Question: I have this function
'''
public static T2 MyFunc<T1, T2>( T1 a, T1 b, T2 c)
{
return c;
}
'''
I'm creating 2 Persons class instances:
'''
class Person
{ }
Person p = new Person();
Person p2 = new Person();
'''
I'm calling the function with :
'''
MyClass.MyFunc(p, p2, 5);
'''
my Question is :
Who actually decide about the T1 type ? (p ? p2 ? )
Because if the left one is Apple so he checks that the second one is Also an apple
and if the second one is Orange - he should check that the first one is also an Orange.

It seems weird to ask it becuase at compile time they will fail if not the same.
Still - who decide about the type ?
And second - If i change it to dynamic - on runtime- who will decide what the T1 type should be ?
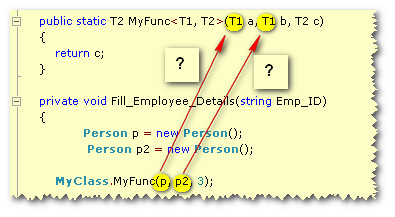
Answer: At a high level, method type inference works like this.
First we make a list of all the -- the expressions you supply -- and their corresponding .
Let's look at a more interesting example than the one you give. Suppose we have
'''
class Person {}
class Employee : Person {}
...
Person p = whatever;
Employee p2 = whatever;
'''
and the same call. So we make the correspondences:
'''
p --> T1
p2 --> T1
5 --> T2
'''
Then we make a list of what "bounds" are on each type parameter and whether they are "fixed". We have two type parameters, and we start with no upper, lower or exact bounds.
'''
T1: (unfixed) upper { } lower { } exact { }
T2: (unfixed) upper { } lower { } exact { }
'''
(Recall our recent discussion in another question about the relative sizes of types being based on whether or not a type was more or less restrictive; a type that is more restrictive is than one that is less restrictive. Giraffe is smaller than Animal because more things are Animals than are Giraffes. The "upper" and "lower" bound sets are exactly that: the solution to the type inference problem for a given type parameter must be every lower bound and every upper bound, and every exact bound.)
Then we look at each argument and its corresponding type. (If the arguments are lambdas then we might have to figure out the in which we look at arguments, but you don't have any lambdas here so let's ignore that detail.) For each argument we make an to the formal parameter type, and add the facts that we deduce about that inference to the bound set. So after looking at the first argument, we deduce the bounds:
'''
T1: (unfixed) upper { } lower { Person } exact { }
T2: (unfixed) upper { } lower { } exact { }
'''
After the second argument we deduce the bounds
'''
T1: (unfixed) upper { } lower { Person, Employee } exact { }
T2: (unfixed) upper { } lower { } exact { }
'''
After the third argument we deduce the bounds:
'''
T1: (unfixed) upper { } lower { Person, Employee } exact { }
T2: (unfixed) upper { } lower { int } exact { }
'''
After we have made as much progress as we can, we "fix" the bounds by finding the .
For T1, there are two types in the bounds set, 'Person' and 'Employee'. Is there one of them that satisfies every bound in the bounds set? Yes. 'Employee' does not satisfy the 'Person' bound because 'Employee' is a smaller type than 'Person'; 'Person' is a -- it means 'Person'. 'Person' does satisfy all the bounds: 'Person' is identical to 'Person' and is larger than 'Employee', so it satisfies both bounds. The best type in the bounds set that satisfies every bound is for T1 is 'Person' and for T2 obviously it is 'int' because there is only one type in the bounds set for T2. So we then fix the type parameters:
'''
T1: (fixed) Person
T2: (fixed) int
'''
Then we ask "do we have a fixed bound for every type parameter?" and the answer is "yes", so type inference succeeds.
> If I change the first argument's type to 'dynamic' then how is T1 inferred?
If any argument is dynamic then inference of T1 and T2 is deferred until runtime, at which point the semantic analyzer considers the of the value as the type for the lower bound supplied by the dynamic argument.
---
If this subject interest you and you want to learn more, there is a video of me explaining the C# 3 version of the algorithm here:
<URL>
(C# 3 did not have upper bounds, only lower and exact bounds; other than that, the algorithms are pretty much the same.)
A number of articles I've written about type inference problems are here:
<URL>